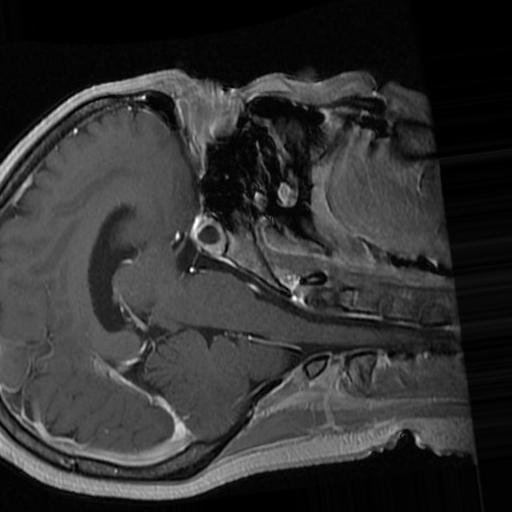
Label: brain_tumor